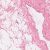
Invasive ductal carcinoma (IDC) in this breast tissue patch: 0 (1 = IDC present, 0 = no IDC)